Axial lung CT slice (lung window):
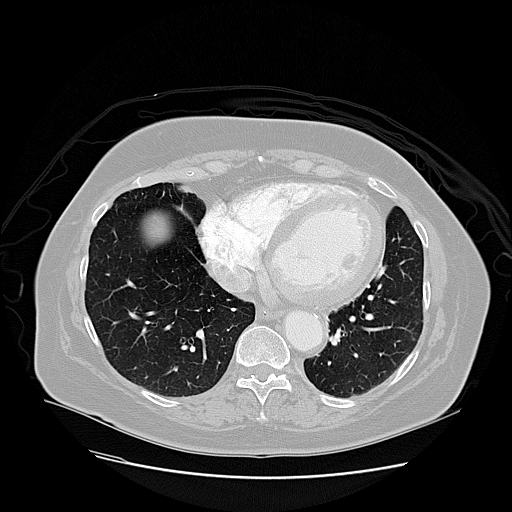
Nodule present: no